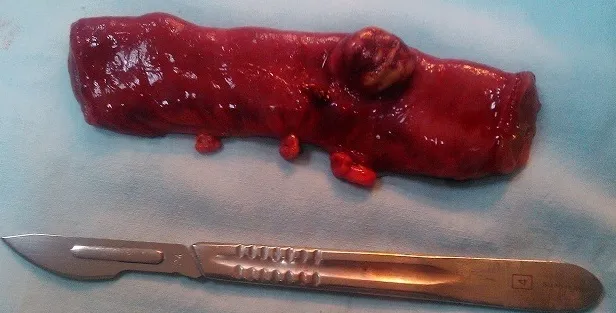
operative specimen.
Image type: medical_photograph (other_medical_photograph)